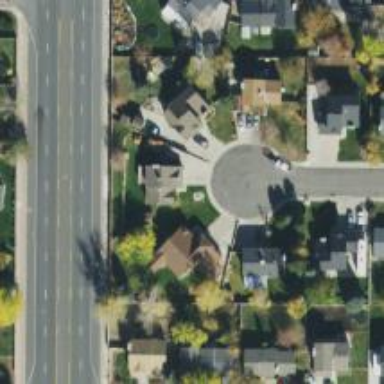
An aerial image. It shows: Circle-shaped turning circle on the road.